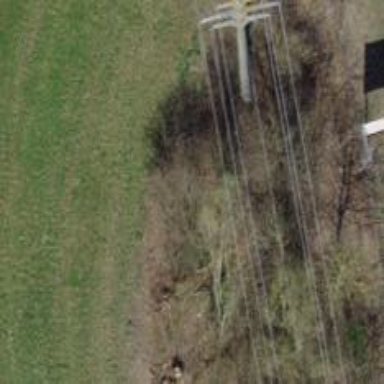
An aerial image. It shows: Power line is depicted.